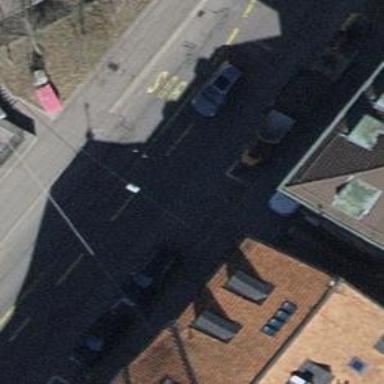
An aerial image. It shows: Secondary road with asphalt surface and trolley wires. There is parallel parking available on the left side of the road.